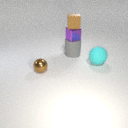
large gray rubber cylinder behind large cyan rubber sphere